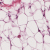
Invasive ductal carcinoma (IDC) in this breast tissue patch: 0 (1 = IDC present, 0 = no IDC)